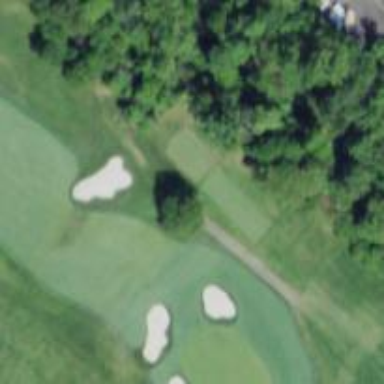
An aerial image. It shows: Path for both road and golf.